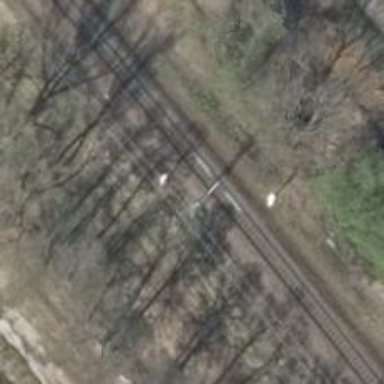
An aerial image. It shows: Railway signal.